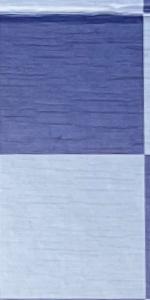
Label: Empty